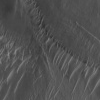
Atmospheric dust classification: not_dusty